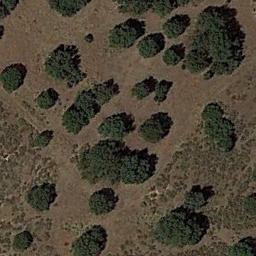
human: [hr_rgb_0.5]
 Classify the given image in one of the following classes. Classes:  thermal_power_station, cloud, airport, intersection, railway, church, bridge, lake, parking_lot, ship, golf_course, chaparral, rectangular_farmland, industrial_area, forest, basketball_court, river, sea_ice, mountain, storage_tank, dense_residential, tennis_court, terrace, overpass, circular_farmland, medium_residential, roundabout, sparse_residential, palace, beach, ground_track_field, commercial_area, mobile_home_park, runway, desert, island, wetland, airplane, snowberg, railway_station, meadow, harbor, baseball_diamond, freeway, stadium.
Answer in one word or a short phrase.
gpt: chaparral